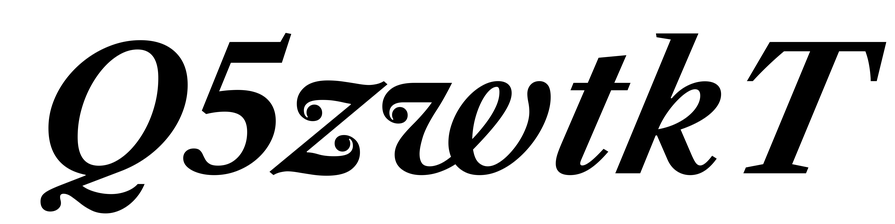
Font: LibreCaslonText-Italic_Bold_Italic